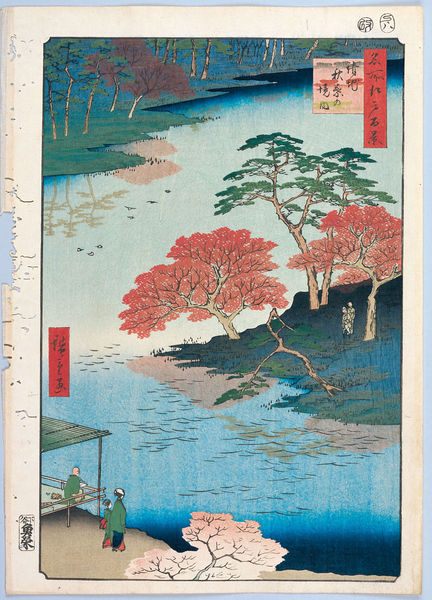
Titel: 100 berühmte Ansichten von Edo
Künstler: Utagawa Hiroshige
Schlagwörter: blau, mann, wasser, bäume, fluss, grün, menschen, see, ufer, bunt, frau, terasse, zeichen, blüte, dach, haus, rot, bild, spiegelung, vögel, kind, blatt, rosa, wald, farbig, holzschnitt, japan, schrift, sommer, wellen, herbst, enten, figuren, japanisch, schriftzeichen, frühling, kirschen, zypresse, asien, druck, schnitt, holzstich, linoldruck, stempel, stelzen, china, baldachin, symbole, palisade, mäume, kirschblüte, sakura, reispapier, hokusai, hiragana, katagana, fächerahorn